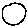
Label: circle